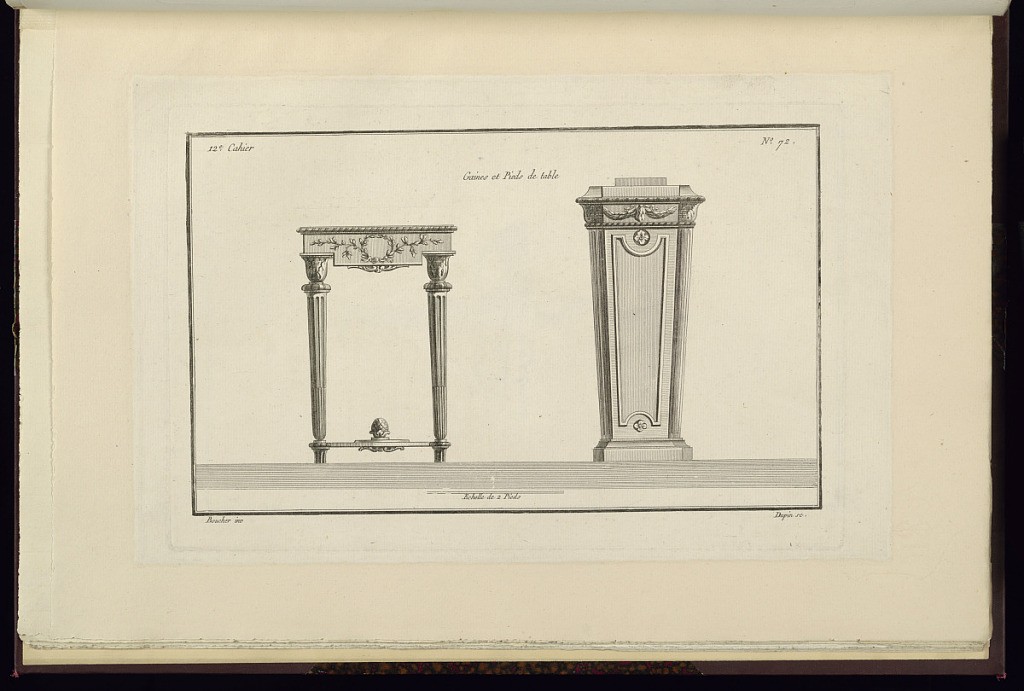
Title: Gaines et Pieds de table
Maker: Juste-François Boucher, French, 1736 – 1782
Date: ca. 1775
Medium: Engraving on off white laid paper
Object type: Print
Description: Two designs for pedestals and table legs. The design at left has fluted legs with capitals of acanthus leaves, and a table top design with ribbon twist and branches, and a pinecone at the base. The design at right features ornament motifs including ribbon twist, egg and dart, and rosettes. The plate is signed.